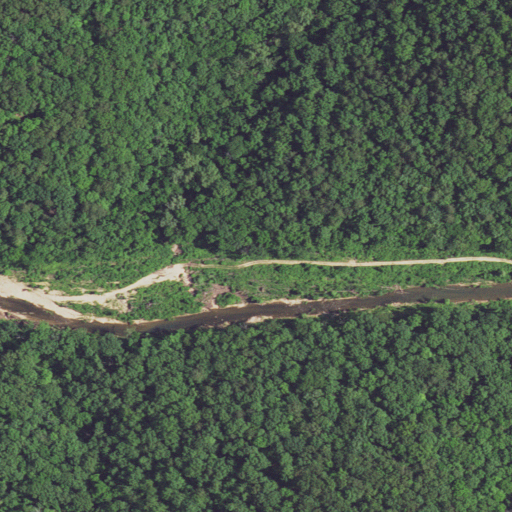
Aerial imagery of valley in Missouri named Lee Hollow containing deciduous forest and grassland